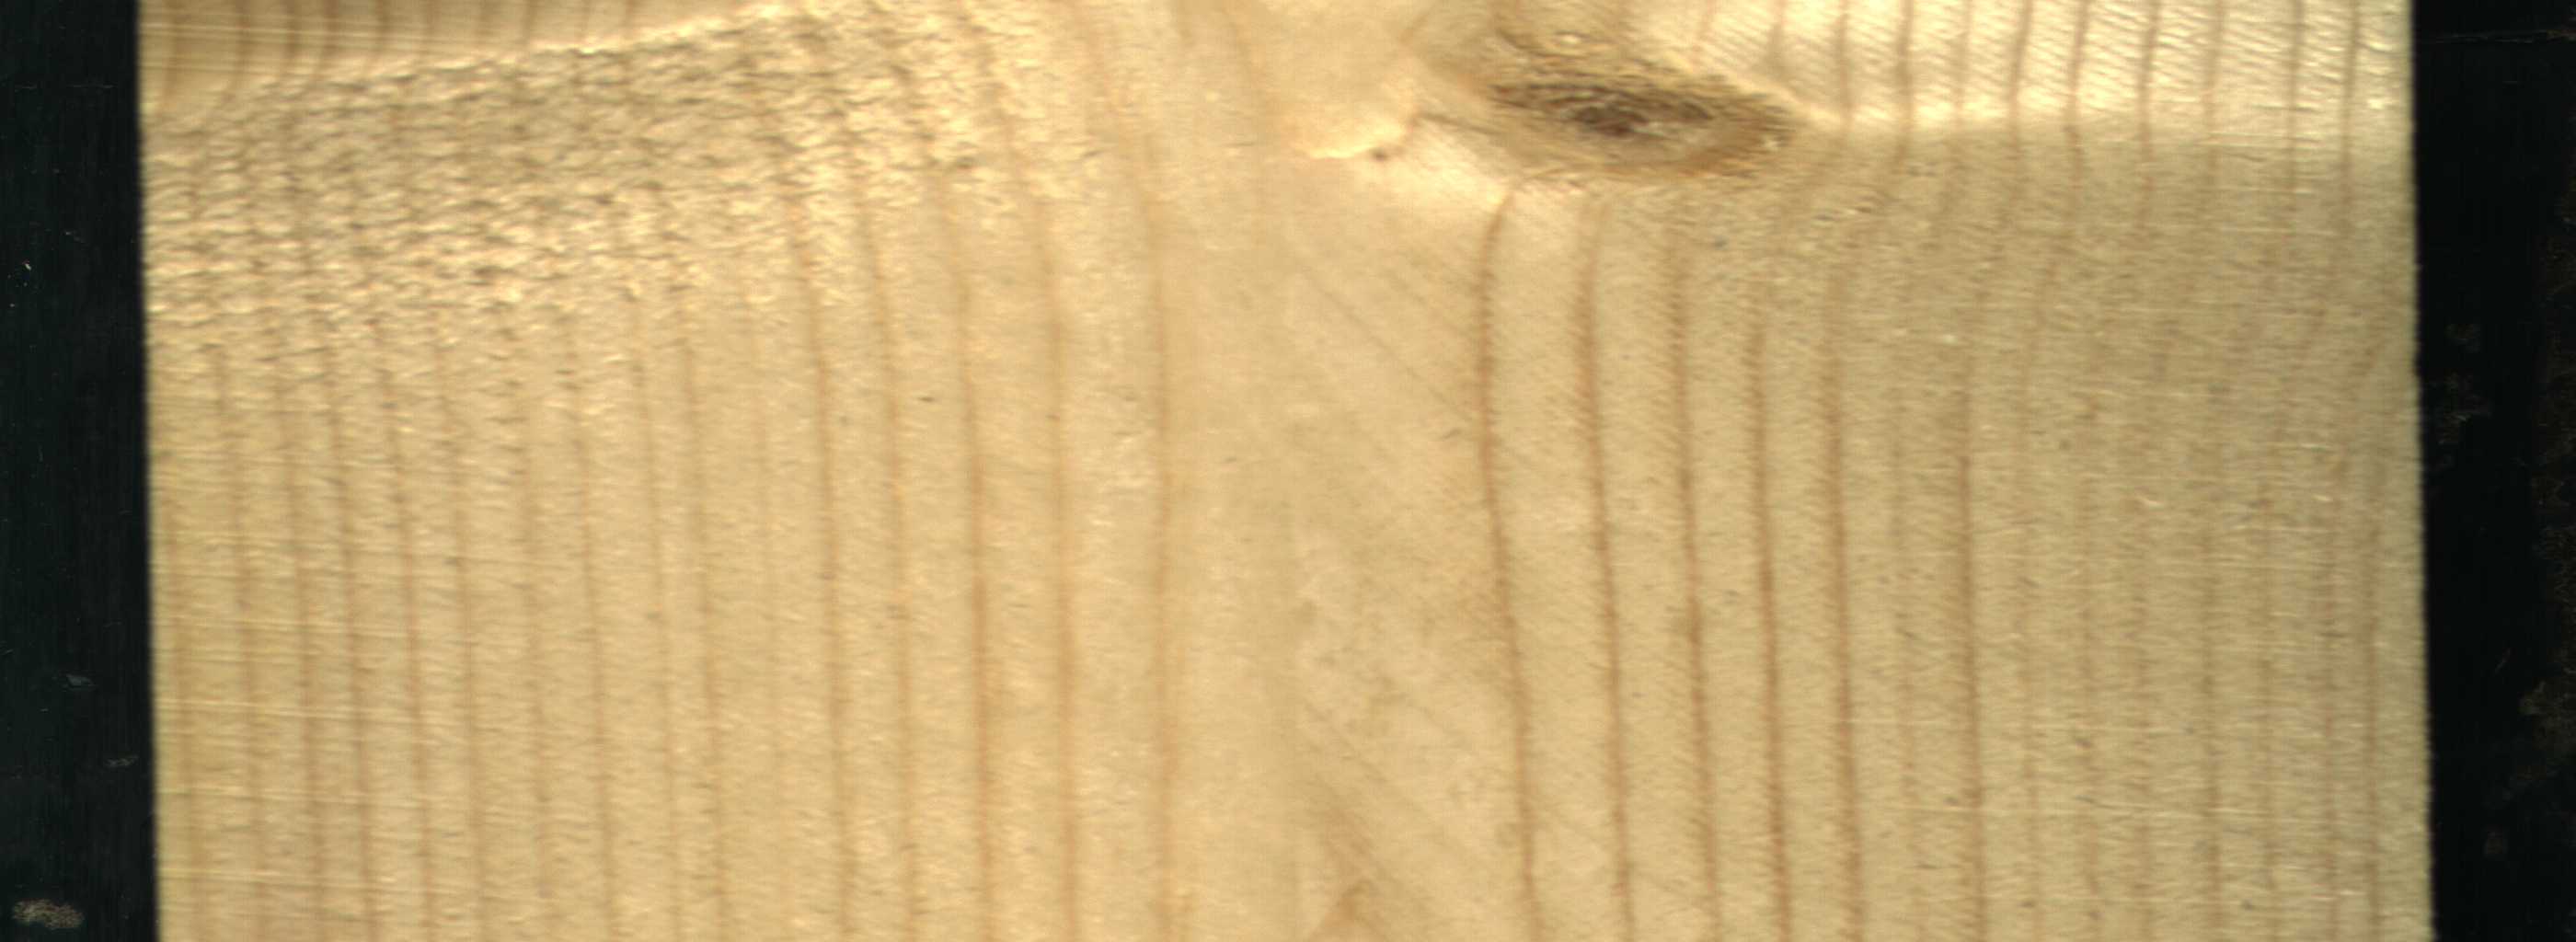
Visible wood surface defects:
Live_Knot